Question: I am making a script where I can place 2 locators and between the 2 locators I am making a light.
At this moment I can make 2 locators when I click in the viewport , and it makes a light with the same distance and position.
(For getting the distance between the two locators, I use the DistanceDimension command)
But I also need the same rotation. So I need to rotate my light as well when loc1 is higher than loc2, but I don't know how to do this.
Can someone help me please? Here is a screenshot of the viewport:

My code :
'''
import maya.cmds as cmds
def dragger_onPress():
pos = cmds.draggerContext(draggerContextName, query = True, anchorPoint
= True)
#make locator for distance
cmds.spaceLocator(name=('DistnaceLoc'))
cmds.move(pos[0],pos[1],pos[2])
if cmds.objExists('DistnaceLoc') and cmds.objExists('DistnaceLoc1'):
posLoc1_X = cmds.getAttr('DistnaceLoc.translateX')
posLoc1_Y = cmds.getAttr('DistnaceLoc.translateY')
posLoc1_Z = cmds.getAttr('DistnaceLoc.translateZ')
posLoc2_X = cmds.getAttr('DistnaceLoc1.translateX')
posLoc2_Y = cmds.getAttr('DistnaceLoc1.translateY')
posLoc2_Z = cmds.getAttr('DistnaceLoc1.translateZ')
Distance = cmds.distanceDimension(startPoint=
[posLoc1_X,posLoc1_Y,posLoc1_Z],endPoint=[posLoc2_X,posLoc2_Y,posLoc2_Z])
DistanceValue = cmds.getAttr(Distance + '.distance')
print(DistanceValue)
averagePosX = (posLoc1_X+posLoc2_X)/2
averagePosY = (posLoc1_Y+posLoc2_Y)/2
averagePosZ = (posLoc1_Z+posLoc2_Z)/2
#create light
lights.append(cmds.shadingNode('aiAreaLight', asLight=True))
cmds.move(averagePosX,averagePosY,averagePosZ)
cmds.scale((DistanceValue/2),0.1,1)
cmds.delete('DistnaceLoc','DistnaceLoc1')
# for getting the mousepoitionw
if (cmds.contextInfo(draggerContextName, exists = True)):
cmds.deleteUI(draggerContextName, toolContext = True )
cmds.draggerContext(draggerContextName, pressCommand = dragger_onPress2,cursor = "crossHair", space="world",snapping=True)
cmds.setToolTo(draggerContextName)
'''
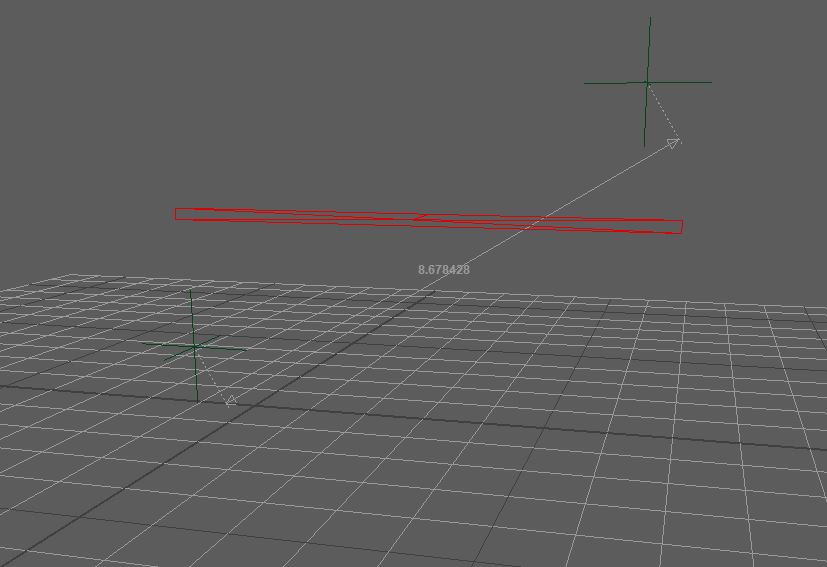
Answer: You'll probably find this easier to do with animation constraints rather than doing it with math. You would point-constrain the light to both locators at equal weight -- that will place it halfway between them. Then aim-constrain it to point at one of them with the world up as the 'side vector' and a rotation offset to keep the light from flipping (it's an area light, yes?)
'''
def area_light_between(target1, target2):
lightShape = cmds.createNode('areaLight')
lightXform = cmds.listRelatives(lightShape, p=True)
#You can get the distance manually without creating a distance dimension:
start = cmds.xform(target1, q=True, t=True)
end = cmds.xform(target2, q=True, t=True)
difference = [end[k] - start[k] for k in range(3)]
distance = math.sqrt(difference[0]**2 + difference[1]**2 + difference[2]**2)
cmds.xform(lightXform, s = (distance / 2.0, 0.1, 1))
# constrain the light between the targets
# use the mo=False flag so you don't keep the offset
cmds.pointConstraint(target1, target2,lightXform, mo = False)
# add the aim constraint (your world-up vector may vary)
cmds.aimConstraint(target2, lightXform, worldUpVector = (0,0,1), aimVector=(1,0,0), upVector = (0,0,1), mo = False)
return lightXform
area_light_between('pSphere1', 'pSphere2')
'''
My scene is Z-Up so I have to specify a world up vector of (0,0,1) -- if you're using vanilla Maya Y-up your worldUpVector will be (0,1,0). As with any aim constraint situation you'll get flipping if the aim vector gets too close to the up vector -- you'll have to handle that if you do it this way or with pure math.
One nice advantage of this is that you can edit the constraints after the fact to offset the position or aim while retaining the overall relationship.